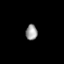
Tissue: prostate
Cell type: Myeloid cells
Senescence score: 0.7902
Nuclear area (px): 176
Mean DAPI intensity: 155.045